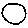
Label: moon